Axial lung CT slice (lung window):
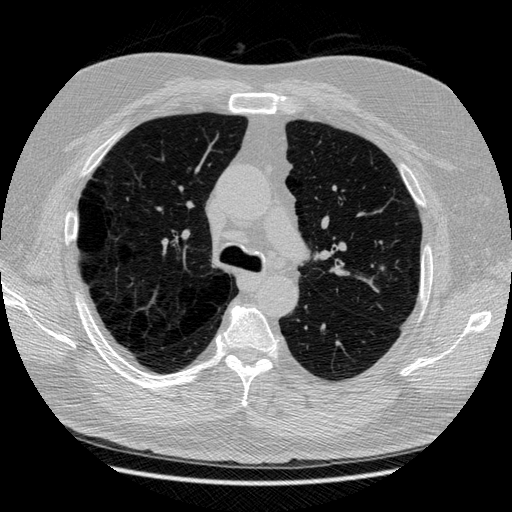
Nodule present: yes
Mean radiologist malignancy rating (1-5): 3.5